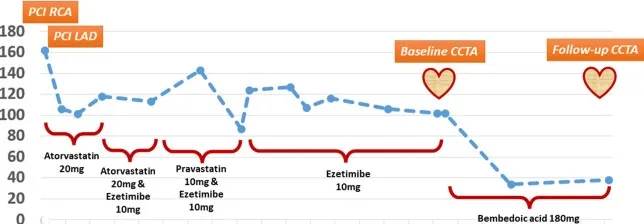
LDL-cholesterol during treatment with different lipid-lowering medications, including simvastatin, atorvastatin, pravastatin, ezetimibe, and bempedoic acid.
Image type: chart (chart)